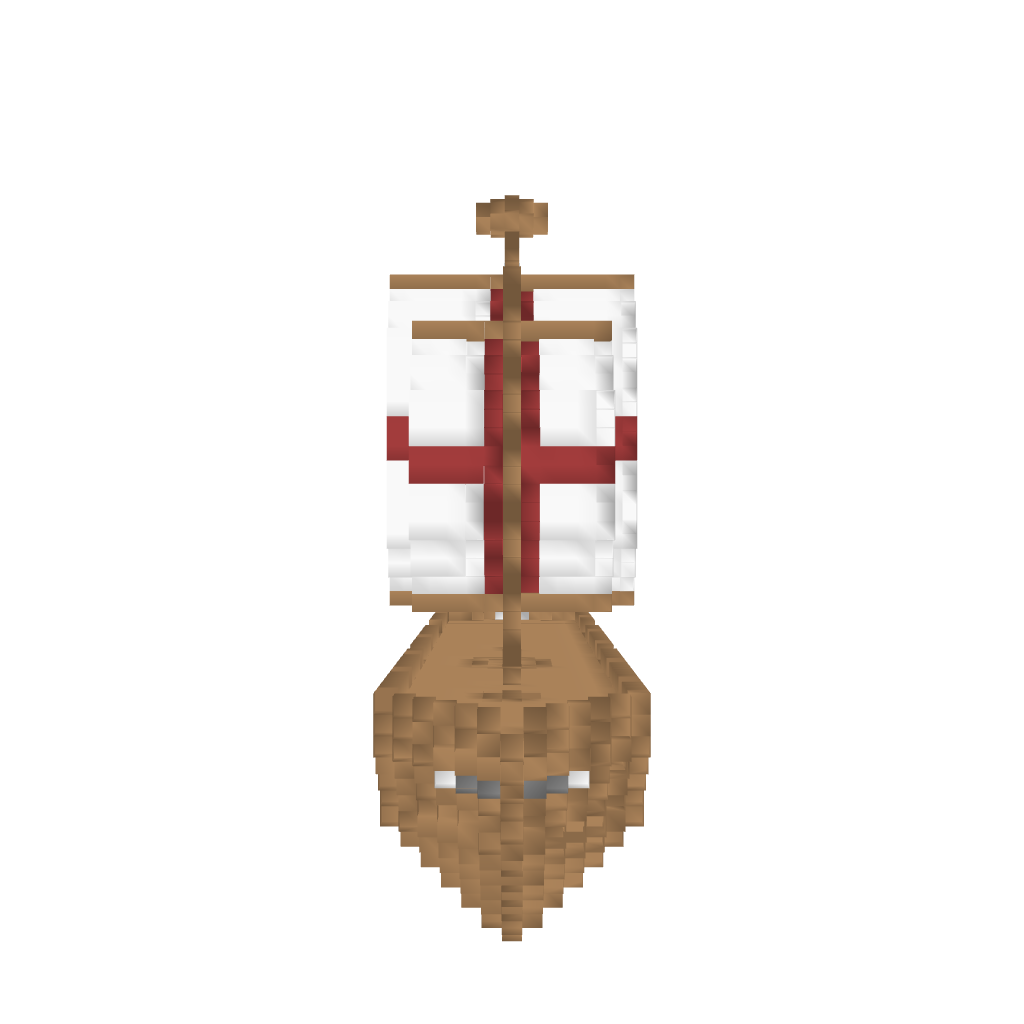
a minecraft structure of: HMS Spirit of Fire bad low quality